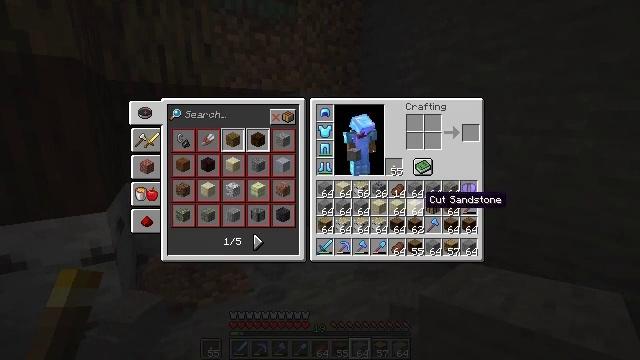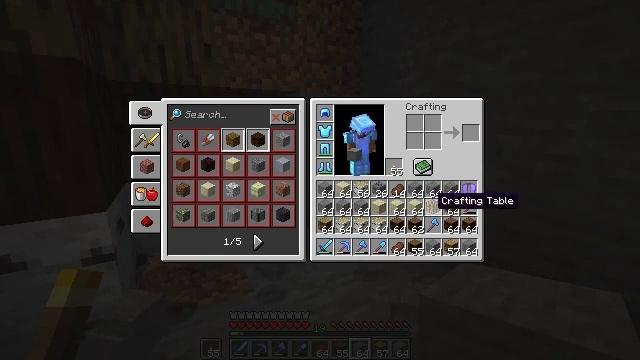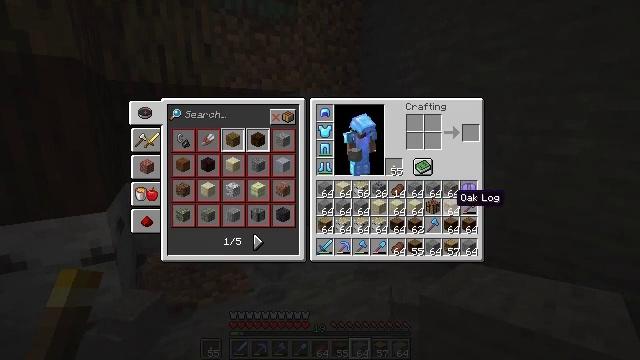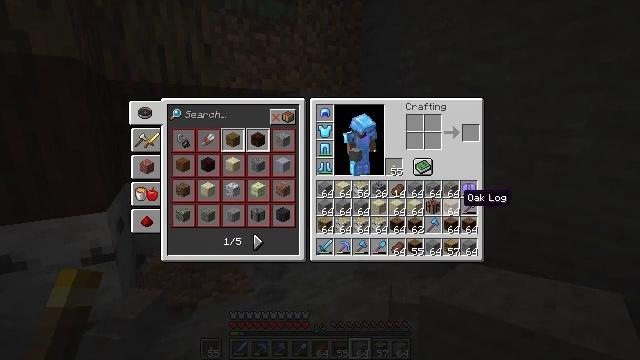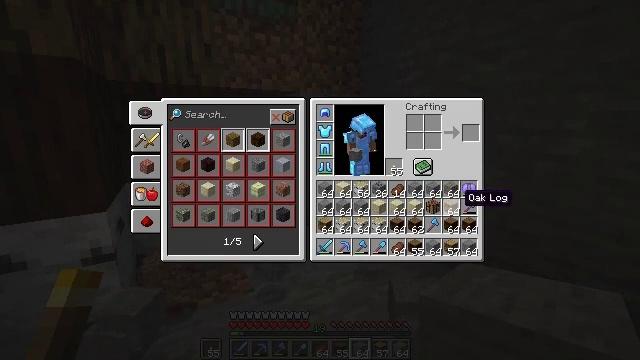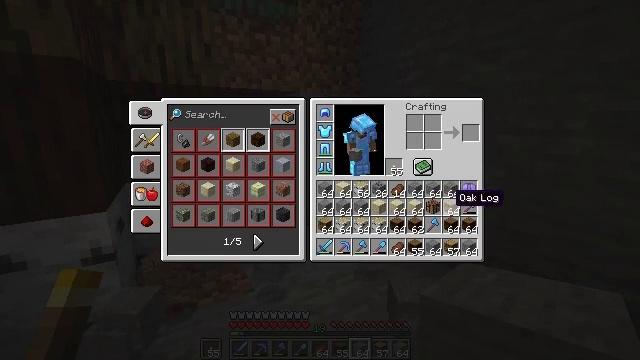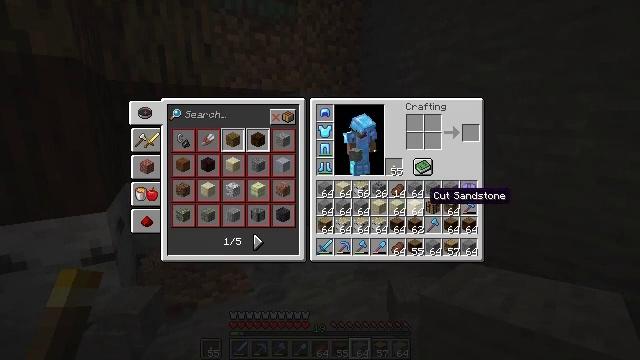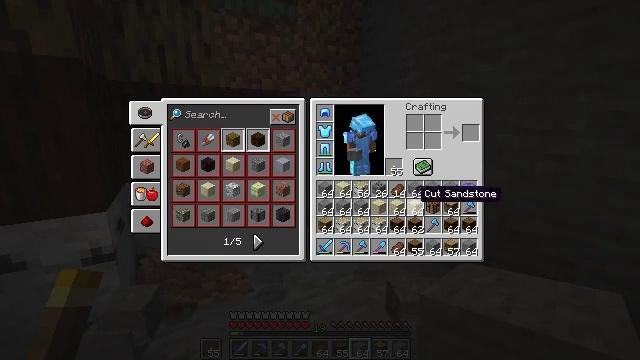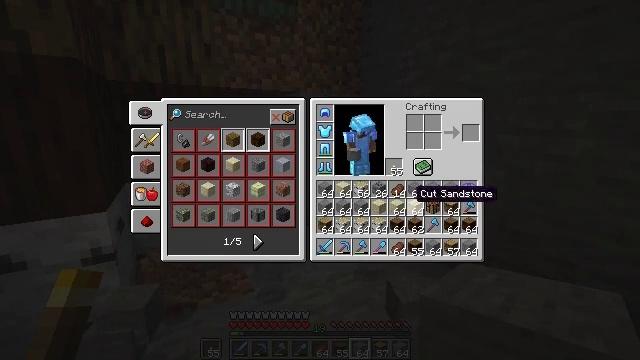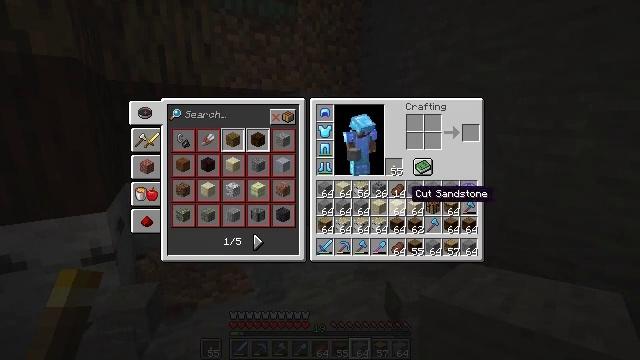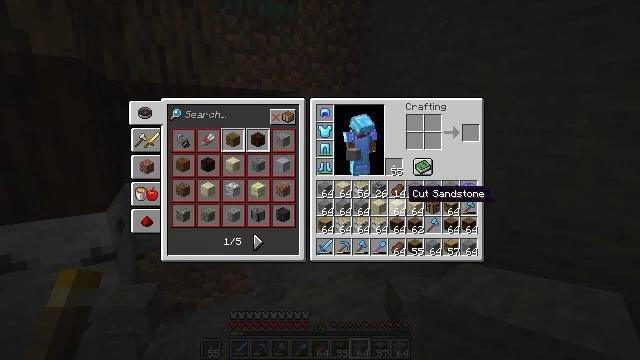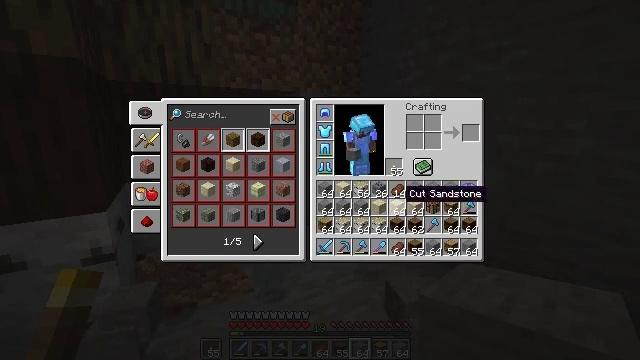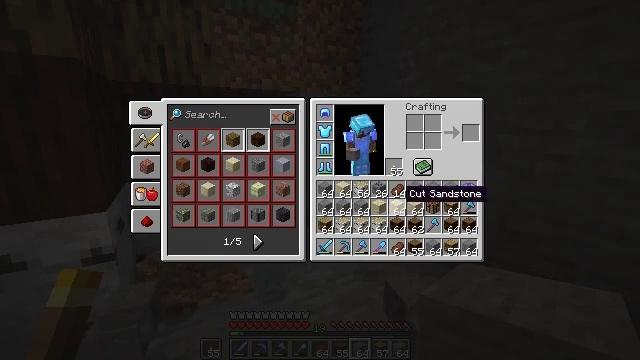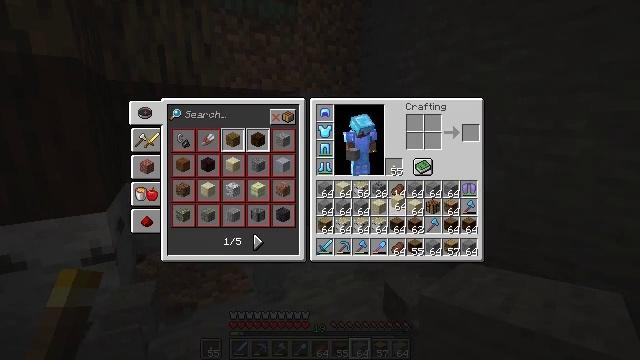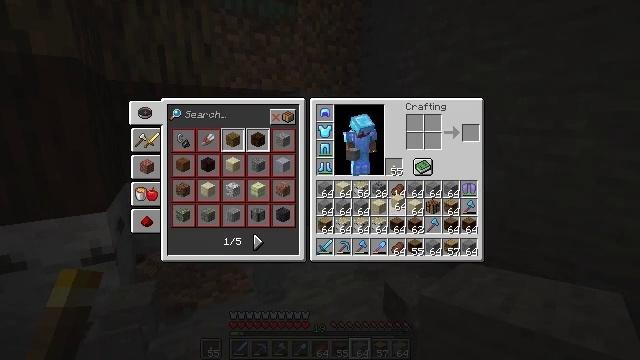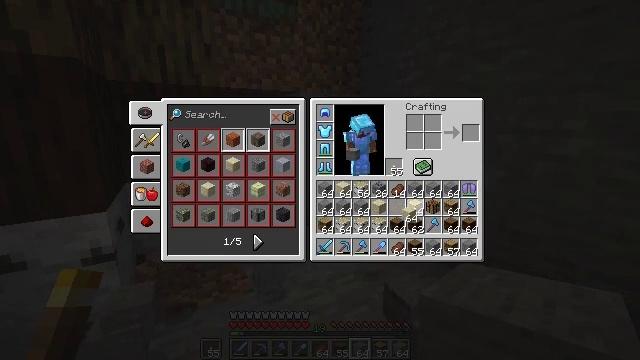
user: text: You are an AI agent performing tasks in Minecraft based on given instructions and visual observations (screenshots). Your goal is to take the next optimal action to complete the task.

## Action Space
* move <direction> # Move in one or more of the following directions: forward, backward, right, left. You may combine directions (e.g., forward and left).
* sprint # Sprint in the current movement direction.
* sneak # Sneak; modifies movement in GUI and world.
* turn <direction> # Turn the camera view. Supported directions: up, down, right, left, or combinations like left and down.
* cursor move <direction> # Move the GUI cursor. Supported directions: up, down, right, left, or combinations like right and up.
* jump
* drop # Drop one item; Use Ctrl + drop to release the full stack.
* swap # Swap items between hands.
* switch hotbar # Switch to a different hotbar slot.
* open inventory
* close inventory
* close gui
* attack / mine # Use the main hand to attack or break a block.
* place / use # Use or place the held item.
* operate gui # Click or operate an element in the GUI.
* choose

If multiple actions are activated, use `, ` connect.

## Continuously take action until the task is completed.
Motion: motion action
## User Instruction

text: Remove a stone from the inventory.
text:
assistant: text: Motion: cursor move right
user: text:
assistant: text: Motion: cursor move right
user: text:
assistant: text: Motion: cursor move right
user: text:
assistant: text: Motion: no_op
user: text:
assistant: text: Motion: cursor move left
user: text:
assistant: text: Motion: cursor move left
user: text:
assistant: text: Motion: cursor move left
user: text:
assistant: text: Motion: no_op
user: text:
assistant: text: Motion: no_op
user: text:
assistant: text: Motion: no_op
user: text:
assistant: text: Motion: no_op
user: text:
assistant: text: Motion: no_op
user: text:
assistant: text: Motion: operate gui
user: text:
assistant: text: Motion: operate gui
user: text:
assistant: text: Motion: cursor move right and down
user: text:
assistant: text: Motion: cursor move right and down
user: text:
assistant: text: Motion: cursor move right and down
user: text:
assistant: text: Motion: no_op
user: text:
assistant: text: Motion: no_op
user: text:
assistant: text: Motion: no_op
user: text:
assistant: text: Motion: no_op
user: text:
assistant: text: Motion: no_op
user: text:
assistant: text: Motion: no_op
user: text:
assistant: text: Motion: no_op
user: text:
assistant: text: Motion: no_op
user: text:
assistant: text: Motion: cursor move left and up
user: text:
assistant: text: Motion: cursor move left and up
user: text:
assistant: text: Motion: no_op
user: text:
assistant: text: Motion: no_op
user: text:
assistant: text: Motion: no_op